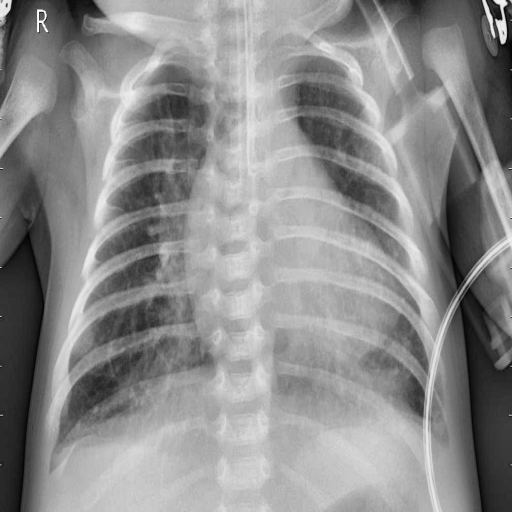
Finding: PNEUMONIA